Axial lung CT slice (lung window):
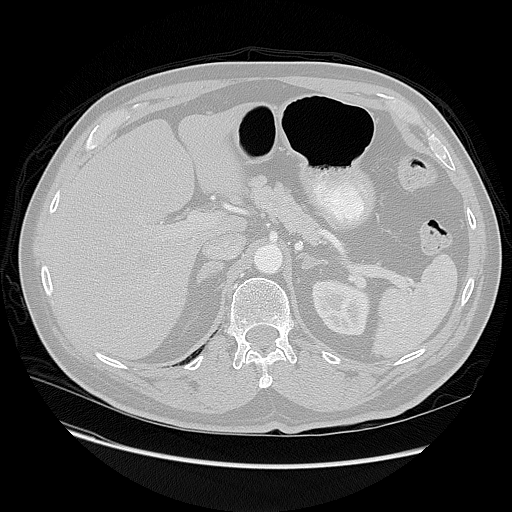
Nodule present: no